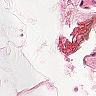
Metastatic tissue present: no